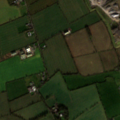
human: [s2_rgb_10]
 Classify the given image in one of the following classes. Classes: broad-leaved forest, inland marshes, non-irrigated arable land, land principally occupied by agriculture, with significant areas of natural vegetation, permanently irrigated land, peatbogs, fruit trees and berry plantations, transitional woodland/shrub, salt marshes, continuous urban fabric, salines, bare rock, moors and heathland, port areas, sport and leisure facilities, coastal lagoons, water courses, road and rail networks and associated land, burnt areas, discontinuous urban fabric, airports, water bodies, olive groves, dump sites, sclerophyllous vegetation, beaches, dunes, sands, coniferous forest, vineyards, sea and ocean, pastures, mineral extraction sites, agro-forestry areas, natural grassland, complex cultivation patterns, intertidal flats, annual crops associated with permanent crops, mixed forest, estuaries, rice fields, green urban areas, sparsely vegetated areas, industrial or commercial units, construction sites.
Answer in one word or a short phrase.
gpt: mineral extraction sites, non-irrigated arable land, pastures